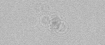
Label: camera_spot